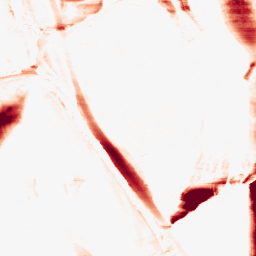
Category: morphological
Decomposition family: morphological_ellipse
Decomposition parameters: operation: opening
width: 5
height: 50
Upsampling method: quadratic
Upsampling parameters: scale: 2
Upsampling scale: 2